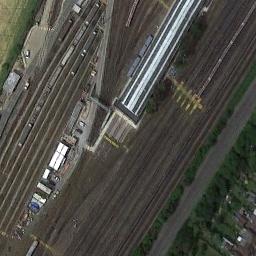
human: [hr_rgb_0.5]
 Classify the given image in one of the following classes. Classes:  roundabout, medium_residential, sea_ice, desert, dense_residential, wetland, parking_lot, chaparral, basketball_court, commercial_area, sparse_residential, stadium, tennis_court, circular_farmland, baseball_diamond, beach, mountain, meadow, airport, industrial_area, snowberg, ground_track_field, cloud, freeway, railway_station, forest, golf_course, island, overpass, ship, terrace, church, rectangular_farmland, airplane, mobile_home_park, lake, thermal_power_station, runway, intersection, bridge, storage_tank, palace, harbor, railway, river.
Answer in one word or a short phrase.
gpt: railway